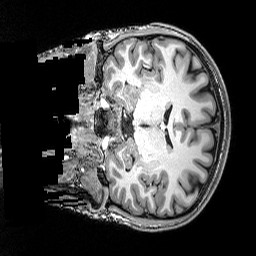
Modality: T1w
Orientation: coronal
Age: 25
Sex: male